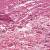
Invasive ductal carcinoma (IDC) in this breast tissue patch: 0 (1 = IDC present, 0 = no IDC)